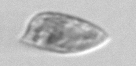
Label: Prorocentrum_dentatum